Question: <URL> discusses OpenCV 3.0 & the now "Transparent API" for using IPP by Intel.
It shows this picture:

My question is does anyone know if it will affect Matrix Inversion? Will it speed up the Mat::inv method?
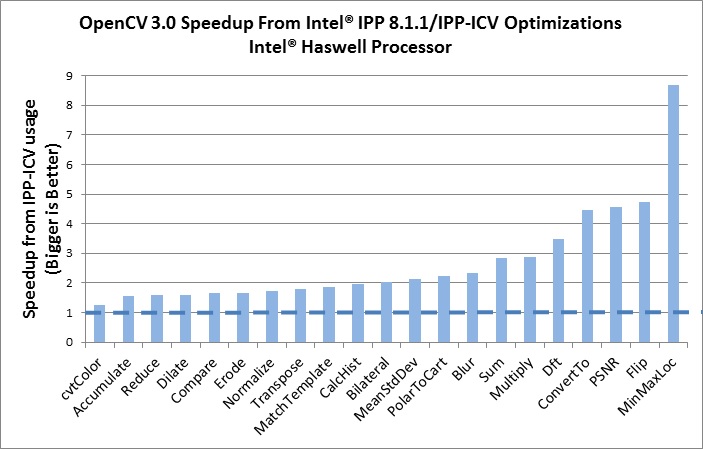
Answer: No, IPP is not used for matrix inversion. Look at cv::invert in lapack.cpp.